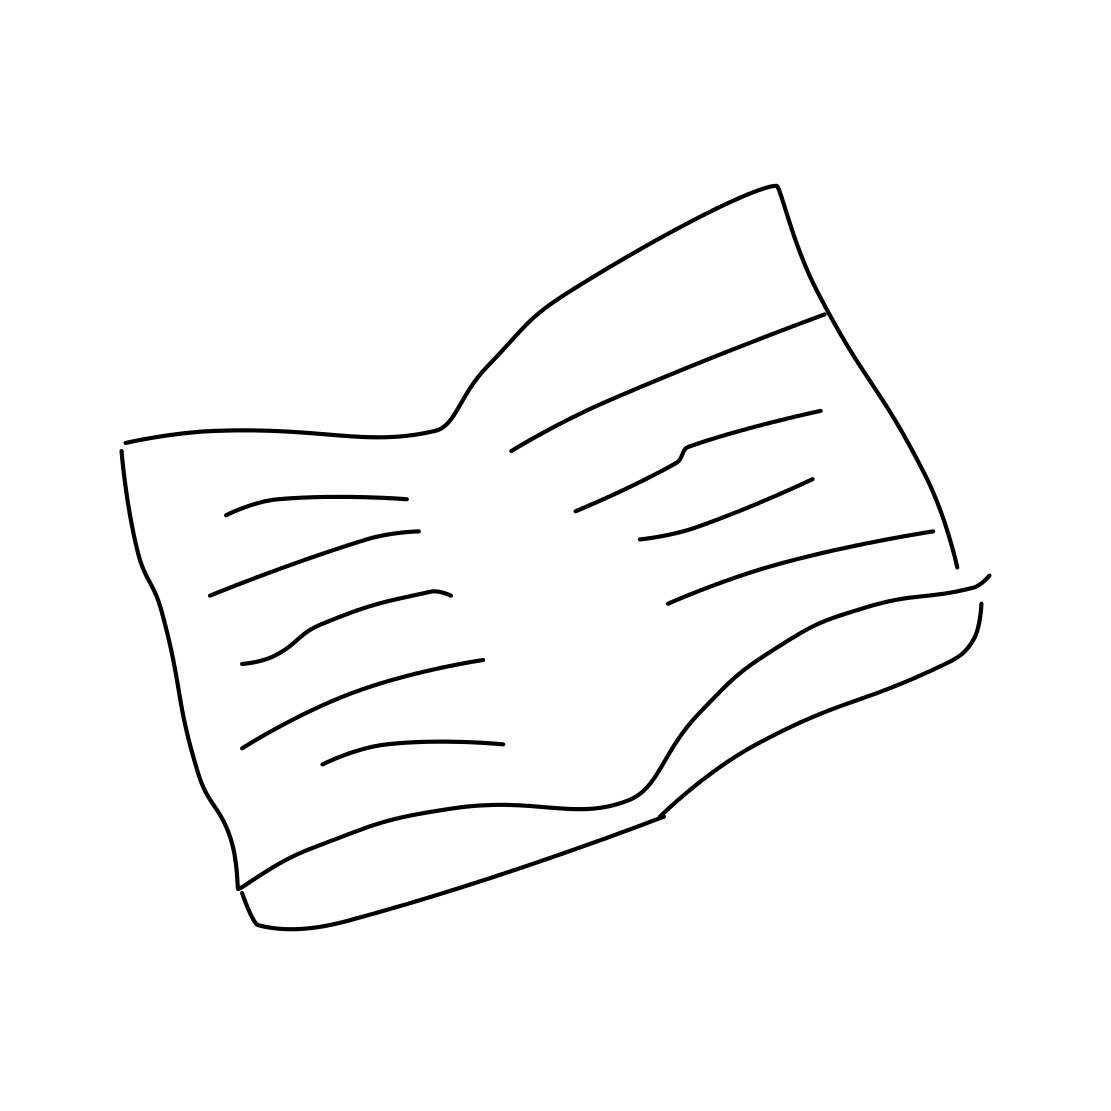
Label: book